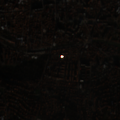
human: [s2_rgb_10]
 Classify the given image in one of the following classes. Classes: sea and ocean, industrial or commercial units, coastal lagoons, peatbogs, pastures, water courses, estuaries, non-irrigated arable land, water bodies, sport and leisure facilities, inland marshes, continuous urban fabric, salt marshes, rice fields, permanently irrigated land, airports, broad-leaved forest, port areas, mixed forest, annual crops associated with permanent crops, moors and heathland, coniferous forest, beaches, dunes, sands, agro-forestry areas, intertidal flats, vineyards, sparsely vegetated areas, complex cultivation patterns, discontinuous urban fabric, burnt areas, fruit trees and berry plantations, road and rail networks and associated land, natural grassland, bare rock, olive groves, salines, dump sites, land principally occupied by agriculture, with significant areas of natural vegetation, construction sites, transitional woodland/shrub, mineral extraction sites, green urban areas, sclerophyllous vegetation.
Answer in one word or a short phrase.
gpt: continuous urban fabric, discontinuous urban fabric, sport and leisure facilities, land principally occupied by agriculture, with significant areas of natural vegetation